Field crop: maize
Growth stage: 2
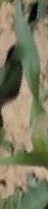
Species: maize